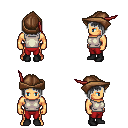
a pixel art fantasy rpg character, male body template, human, tanned skin, white sleeveless shirt, red pants, gray pageboy hairstyle, leather cap, black shoes, four views (front, back, left, right), 2x2 character sprite sheet, small pixel art, hard edges, no anti-aliasing